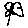
Label: flower